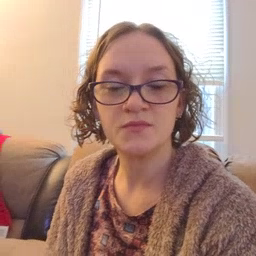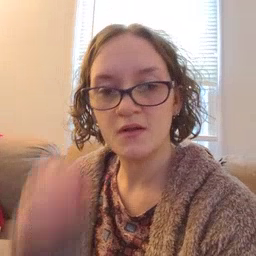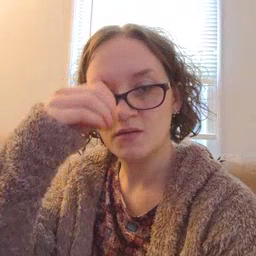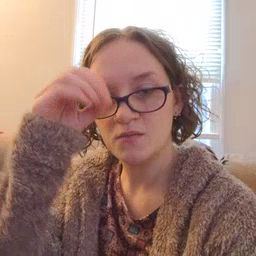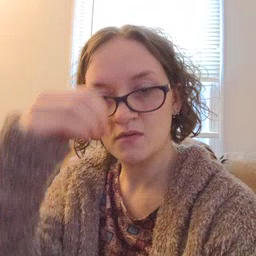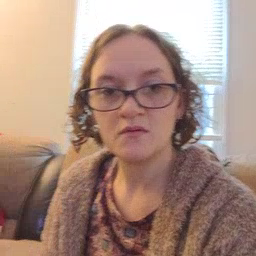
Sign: owl